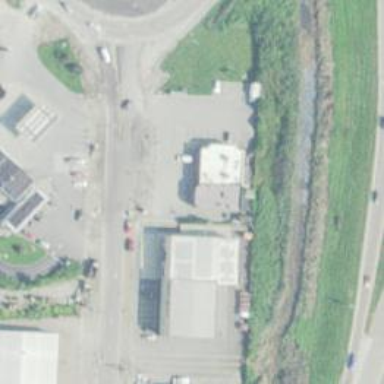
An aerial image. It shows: Convenience shop.